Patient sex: F
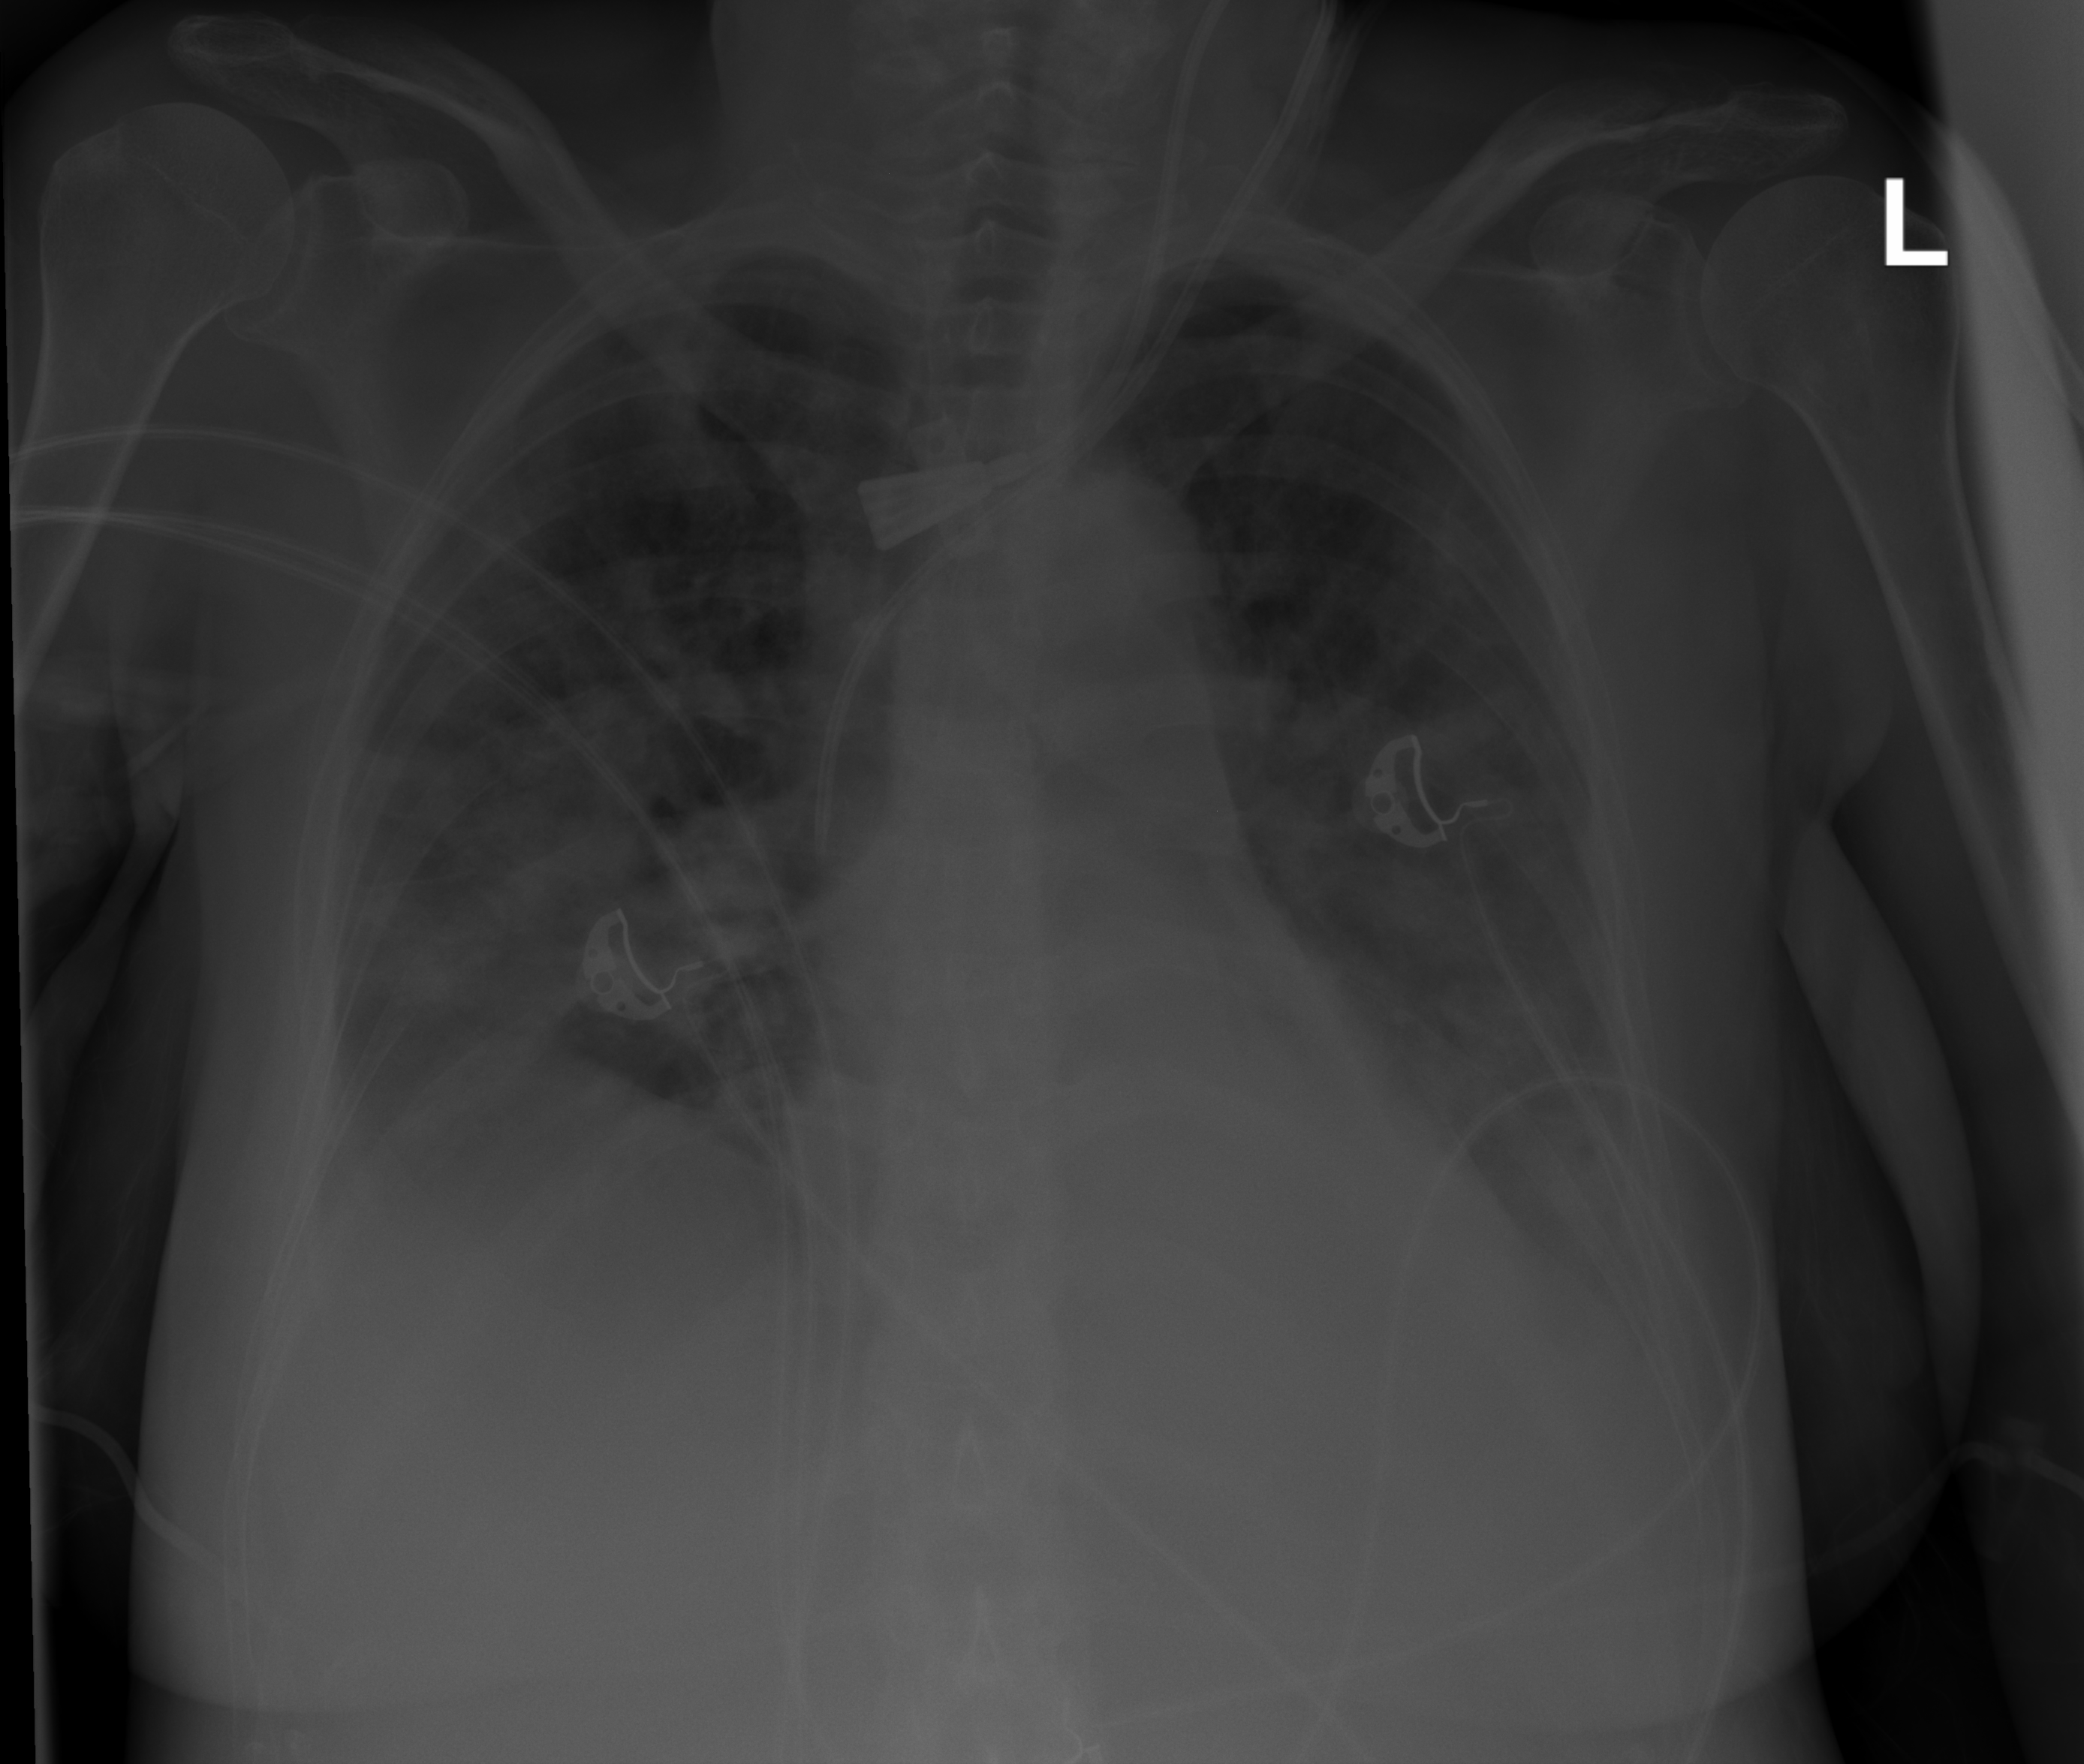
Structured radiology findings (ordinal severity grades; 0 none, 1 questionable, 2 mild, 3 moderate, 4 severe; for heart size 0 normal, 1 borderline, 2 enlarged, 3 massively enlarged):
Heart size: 0
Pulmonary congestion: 3
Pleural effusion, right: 2
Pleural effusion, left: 2
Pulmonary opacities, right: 3
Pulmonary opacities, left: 3
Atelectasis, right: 2
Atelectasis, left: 2